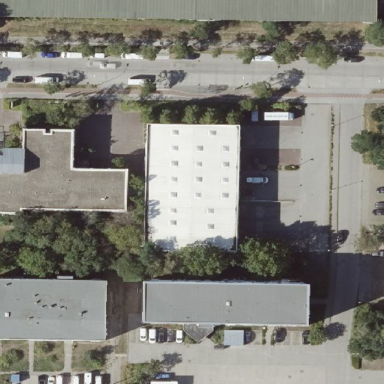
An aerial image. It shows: Building.